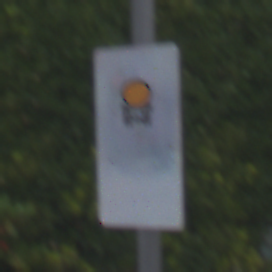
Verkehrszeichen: Wasserschutzgebiet
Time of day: MorningAfternoon
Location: Outdoor (Urban)
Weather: Overcast
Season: NotSpecified
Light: Natural